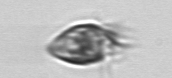
Label: Ciliophora